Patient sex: M
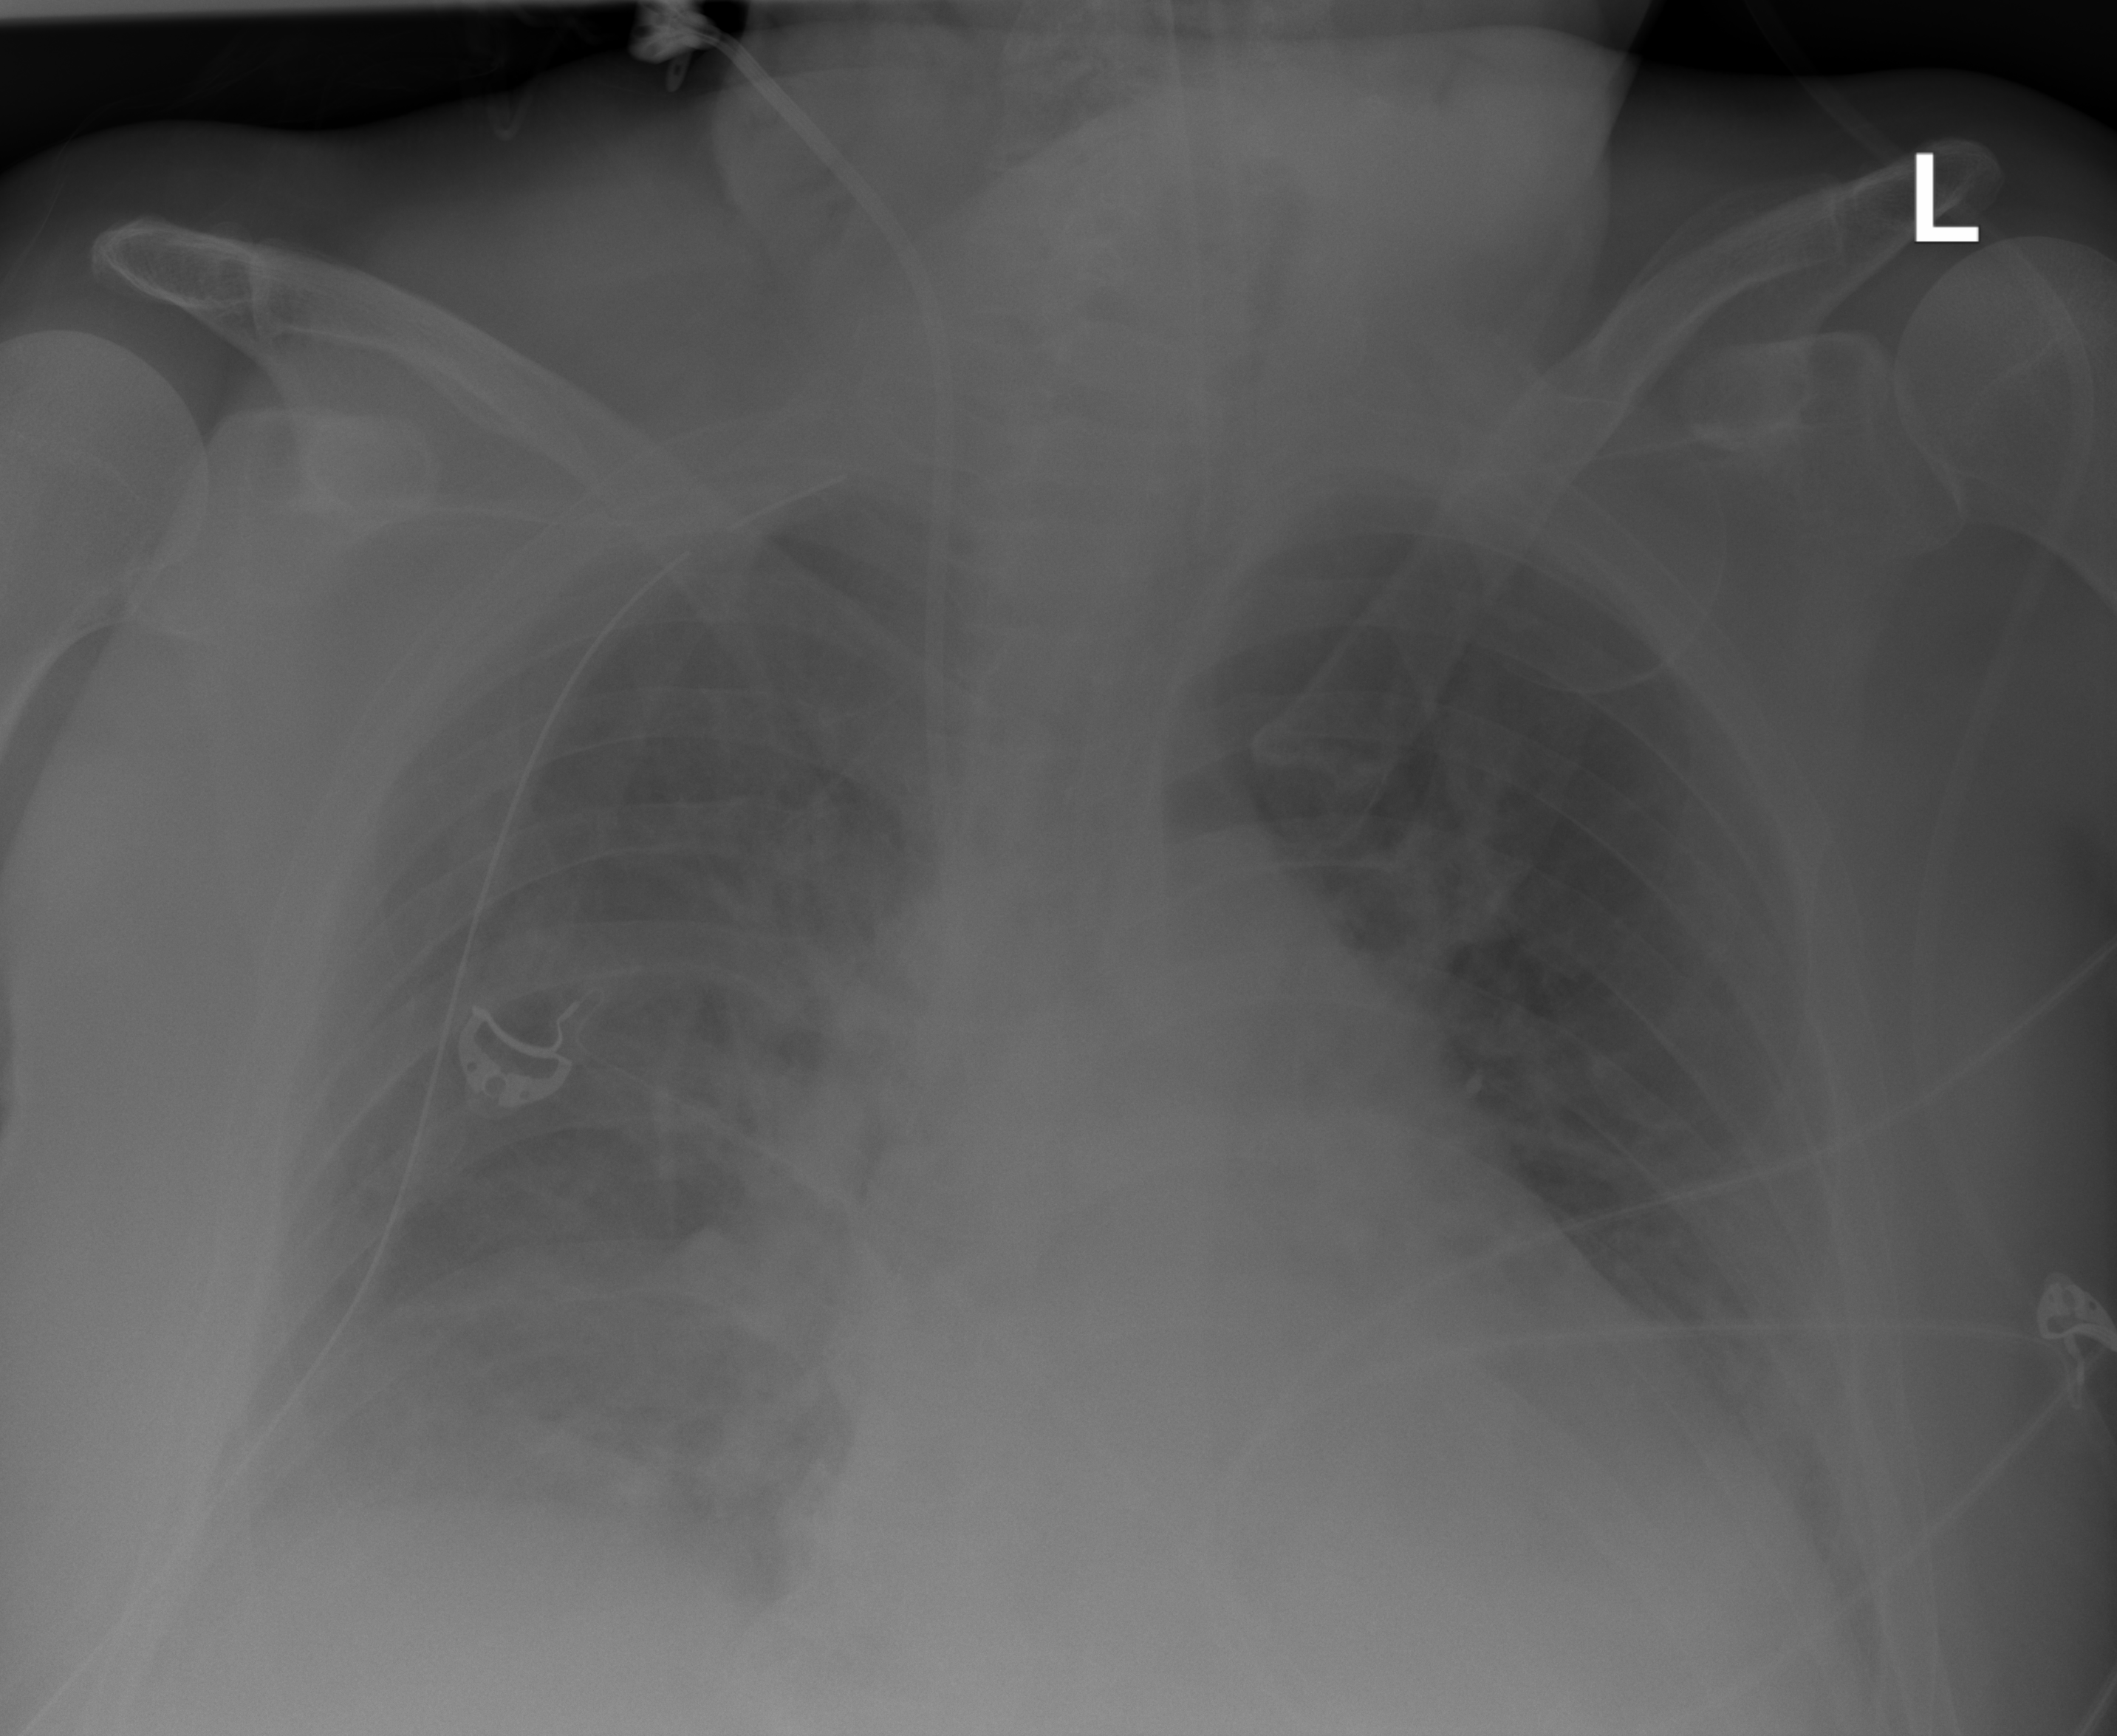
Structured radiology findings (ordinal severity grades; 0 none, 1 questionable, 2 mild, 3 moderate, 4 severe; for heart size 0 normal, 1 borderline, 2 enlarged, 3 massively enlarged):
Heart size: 2
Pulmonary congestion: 2
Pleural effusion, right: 2
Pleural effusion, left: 2
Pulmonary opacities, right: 0
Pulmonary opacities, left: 0
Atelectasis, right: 2
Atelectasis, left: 2